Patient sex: F
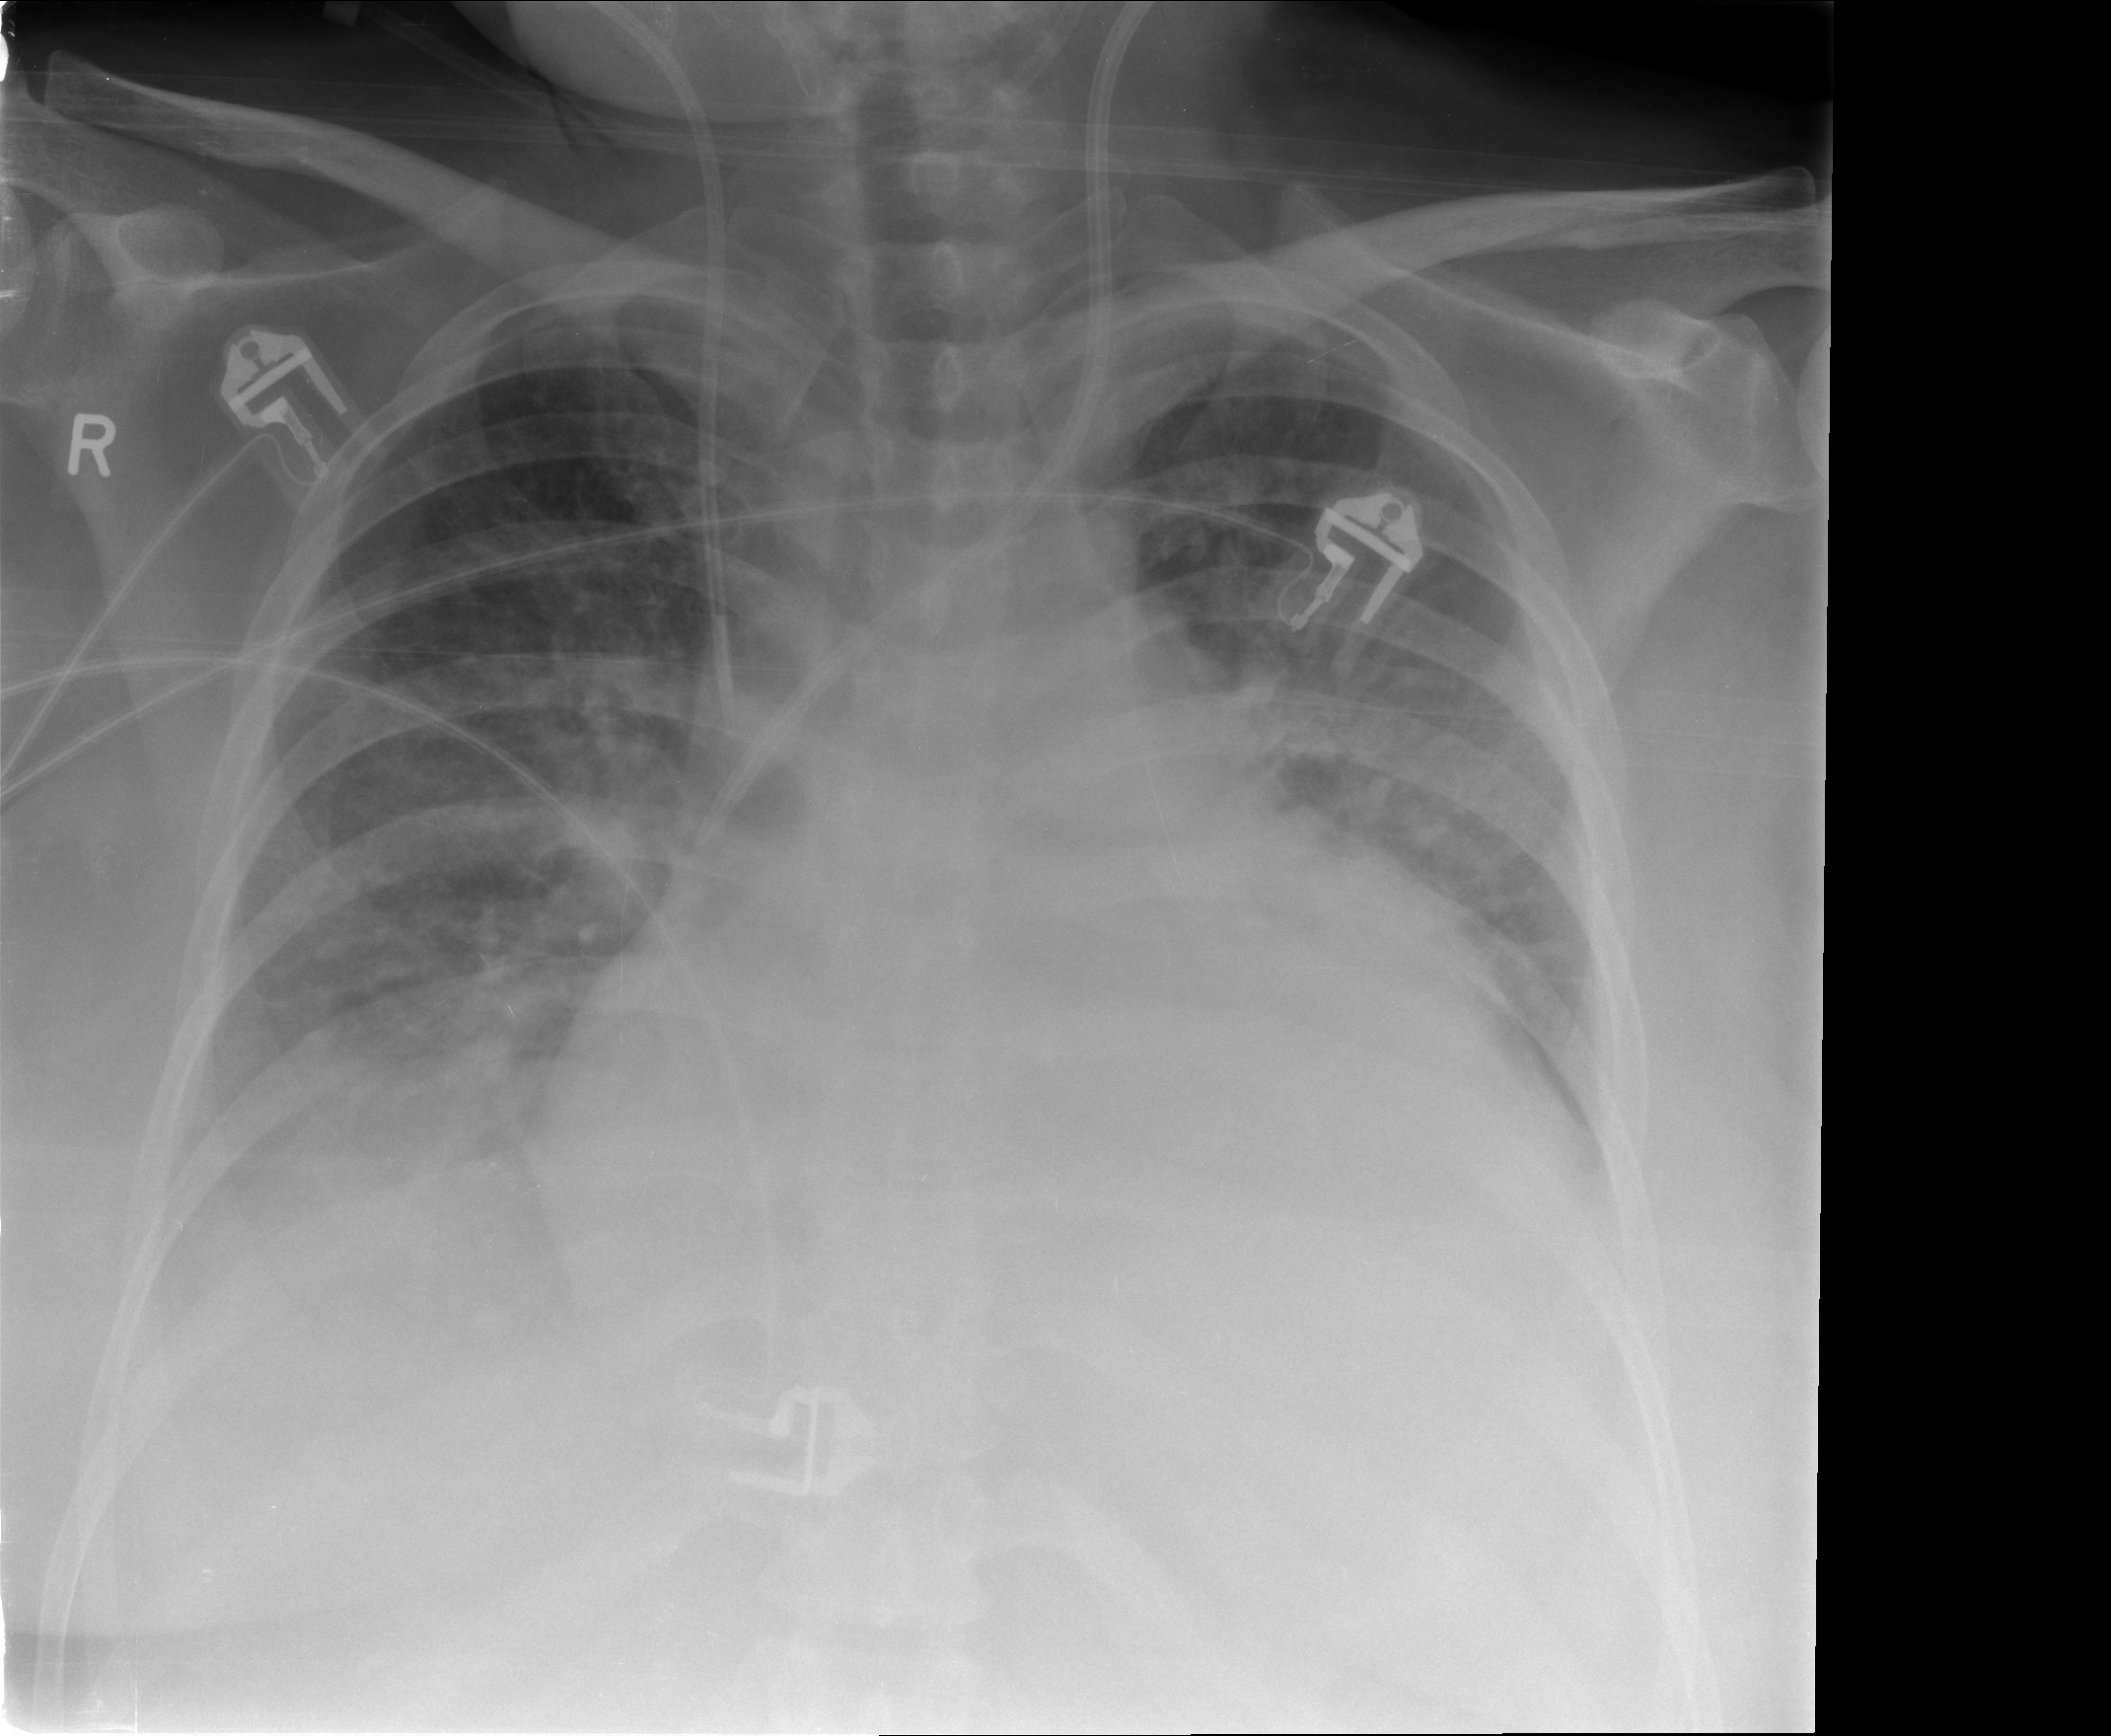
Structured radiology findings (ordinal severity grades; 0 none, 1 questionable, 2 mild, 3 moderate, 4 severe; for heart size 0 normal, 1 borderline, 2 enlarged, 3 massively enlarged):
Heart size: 3
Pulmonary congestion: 2
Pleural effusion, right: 2
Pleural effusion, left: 2
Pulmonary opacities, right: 2
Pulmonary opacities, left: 2
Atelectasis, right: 2
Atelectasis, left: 2